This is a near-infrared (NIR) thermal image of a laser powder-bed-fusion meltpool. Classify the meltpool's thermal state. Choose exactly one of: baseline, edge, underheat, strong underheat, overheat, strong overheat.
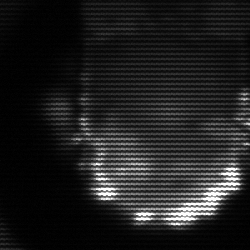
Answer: baseline